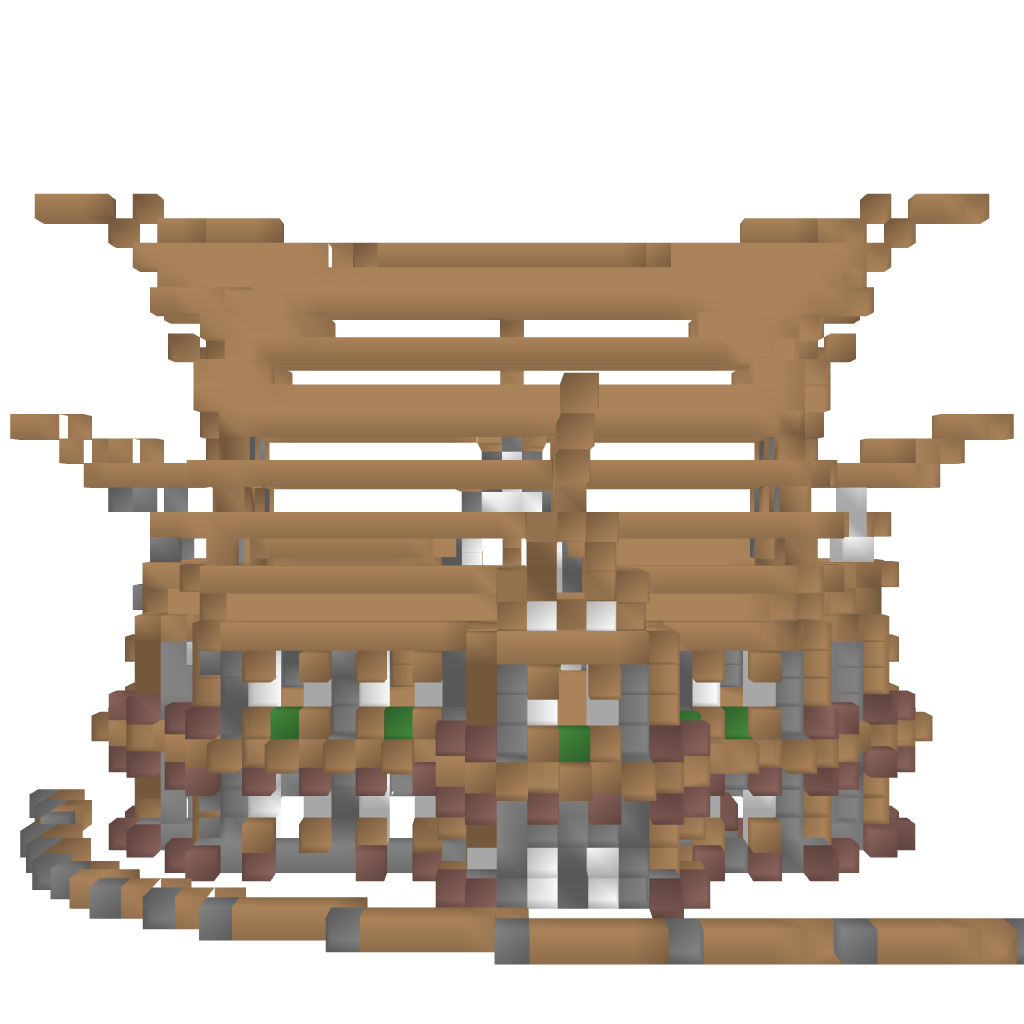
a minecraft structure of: Nordic house #2 bad low quality